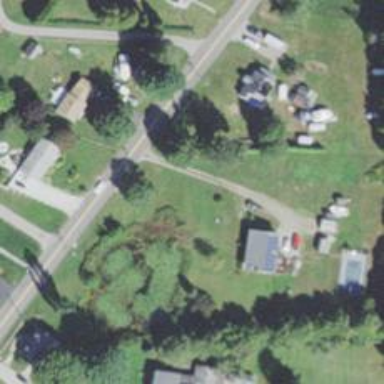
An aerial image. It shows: Residential driveway designated as service road.